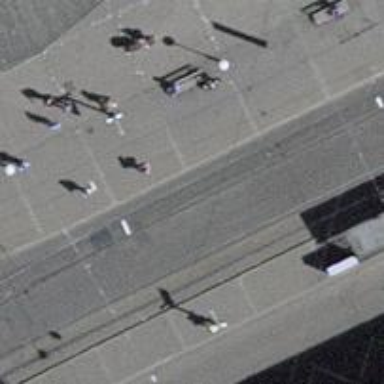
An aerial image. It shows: Tram stop with stop position for public transport.